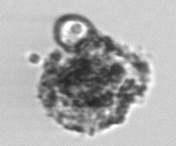
Label: unknown2